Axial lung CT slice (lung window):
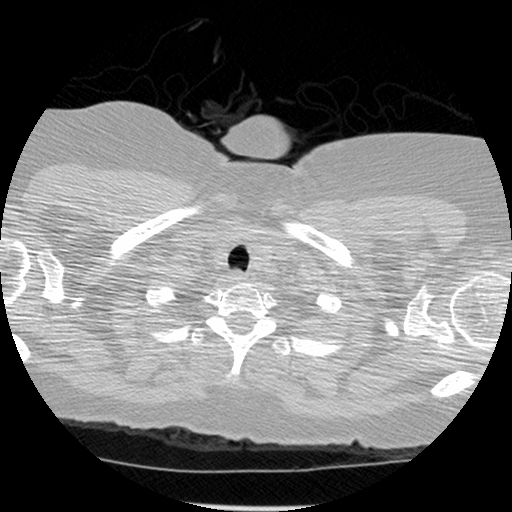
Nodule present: no